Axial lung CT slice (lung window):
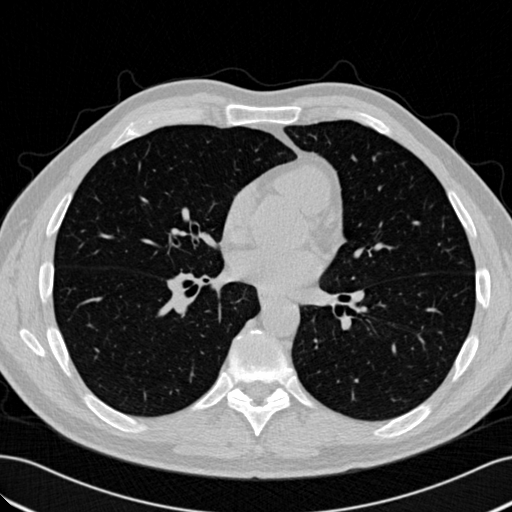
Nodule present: no